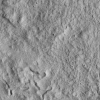
Atmospheric dust classification: not_dusty